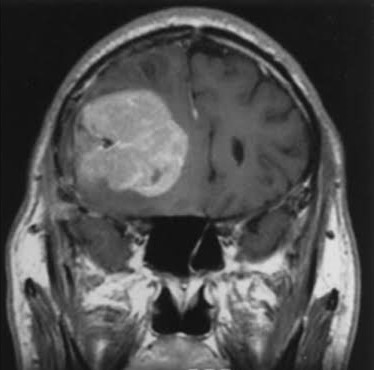
Label: meningioma